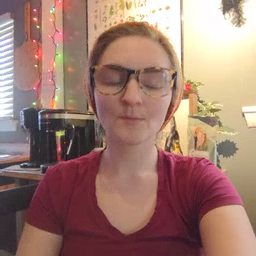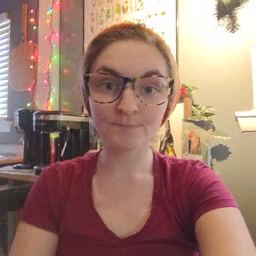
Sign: wake